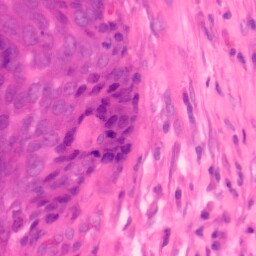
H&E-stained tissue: Colon